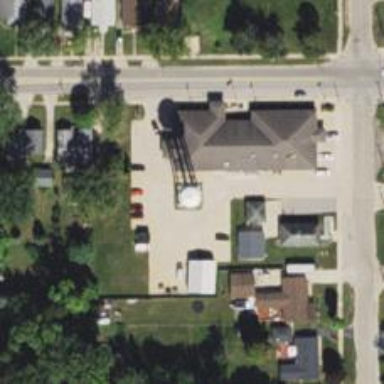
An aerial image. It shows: Water tower that is man-made.